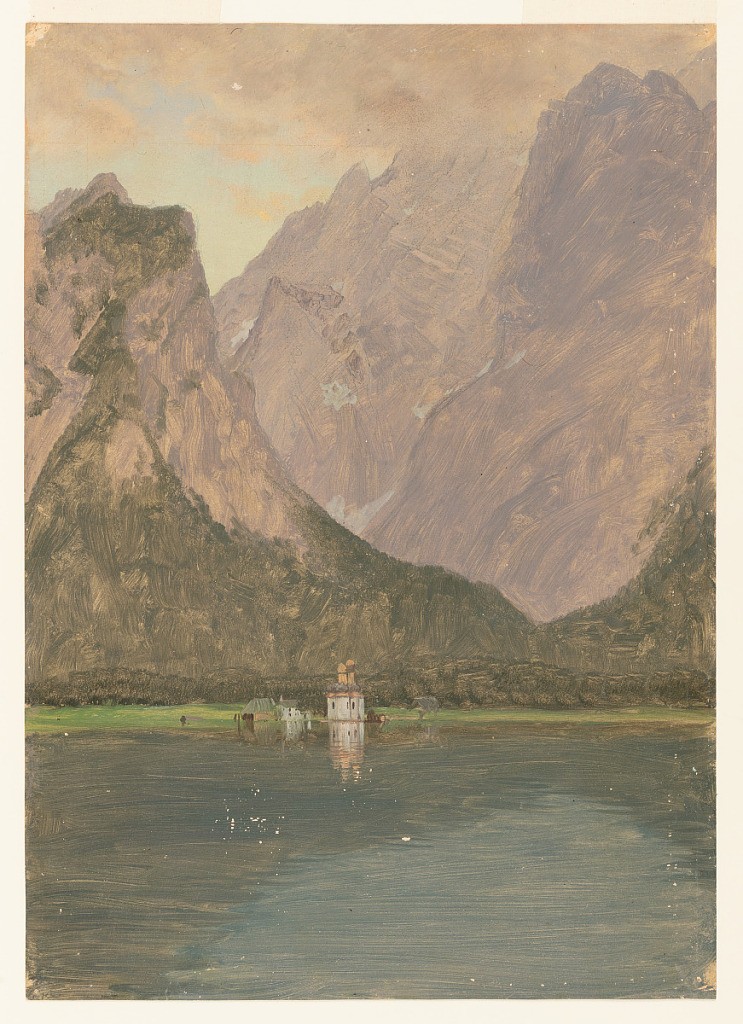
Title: St. Bartholomä on the Königssee, Bavaria (Germany)
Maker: Frederic Edwin Church, American, 1826–1900
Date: July 1868
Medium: Oil paint and graphite on tan paperboard
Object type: Drawing
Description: Landscape sketch showing a view of St. Bartholomew's Church on the shores of the Königssee in Bavaria, in present-day Germany. Lake waters extend from the foreground to the middle distance, where they meet a grassy shoreline upon which the church is built. At center, the church's stark white walls and reddish-brown onion domes are reflected in the water below it. In the background, the towering, rocky mountainsides of the surrounding alps dramatically backdrop the scene.